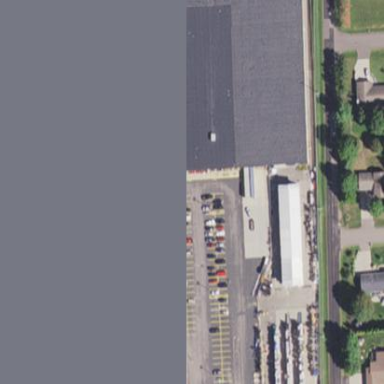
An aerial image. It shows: Commercial building.